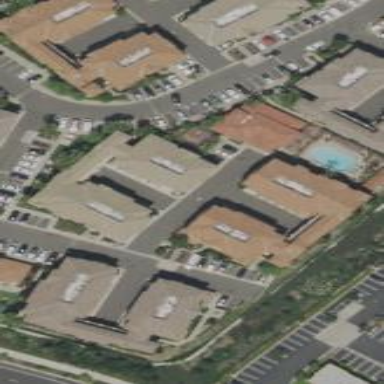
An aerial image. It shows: Image showing building with apartments.